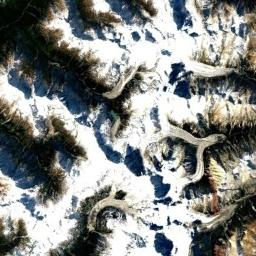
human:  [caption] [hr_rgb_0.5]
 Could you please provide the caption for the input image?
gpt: The snowberg is covered with snow .

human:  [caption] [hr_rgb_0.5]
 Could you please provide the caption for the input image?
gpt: The snow berg is consist of bare land and white snow .

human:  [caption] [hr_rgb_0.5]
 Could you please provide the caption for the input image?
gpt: The white snow on the snow-capped mountains is veined .

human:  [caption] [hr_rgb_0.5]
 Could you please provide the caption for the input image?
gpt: The snowberg is partly covered with glaciers and some U-shaped valleys are in the snowberg .

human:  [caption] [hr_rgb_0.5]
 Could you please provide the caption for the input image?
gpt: There are much snow and ravines on the snowberg .